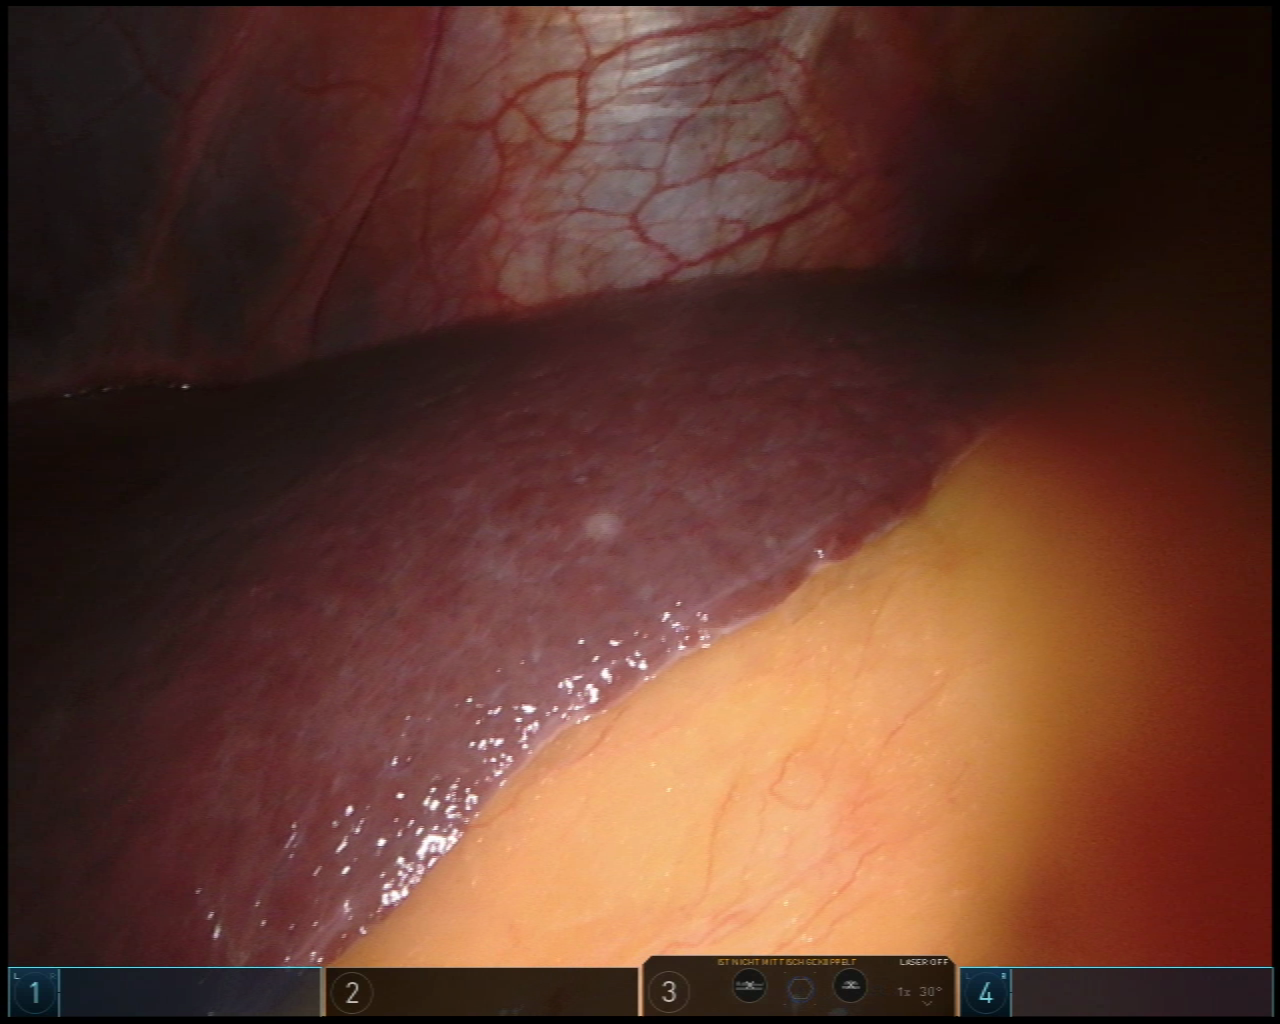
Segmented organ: liver
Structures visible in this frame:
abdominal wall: yes
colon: no
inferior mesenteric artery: no
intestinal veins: no
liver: yes
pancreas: no
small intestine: no
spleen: no
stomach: no
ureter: no
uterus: no
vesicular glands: no